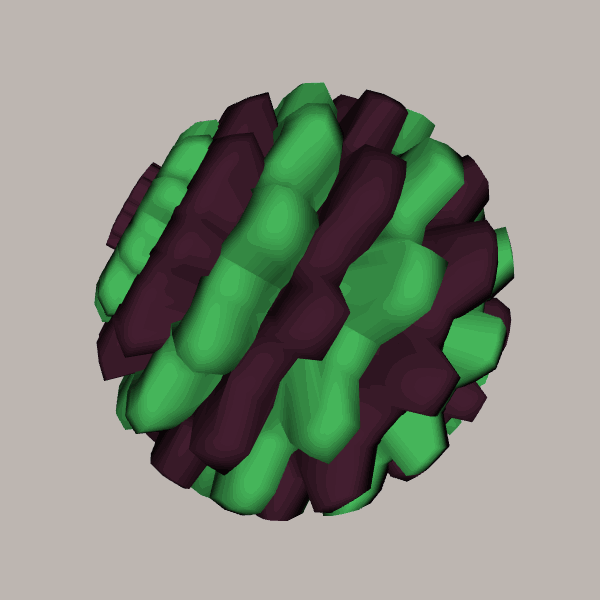
Background: light